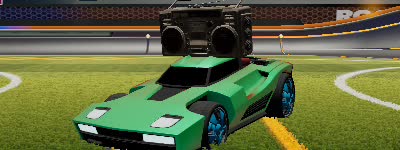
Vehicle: breakout